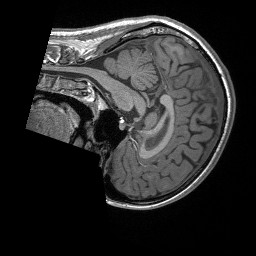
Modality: T1w
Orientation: sagittal
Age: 20
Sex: female
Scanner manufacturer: siemens
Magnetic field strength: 3 T
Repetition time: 1.56 s
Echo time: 0.00207 s